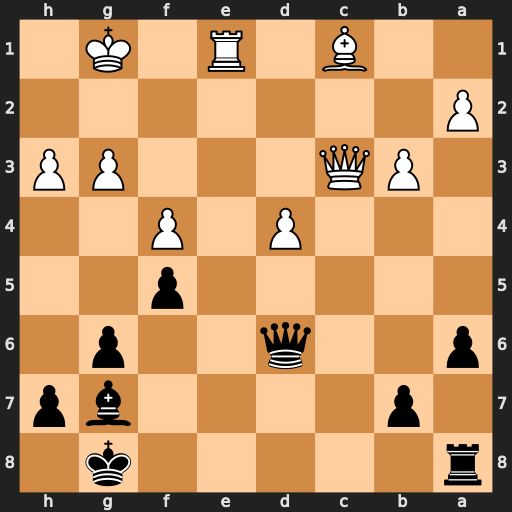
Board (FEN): r5k1/1p4bp/p2q2p1/5p2/3P1P2/1PQ3PP/P7/2B1R1K1
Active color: b
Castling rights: -
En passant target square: -
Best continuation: Bxd4+ Qxd4 Qxd4+